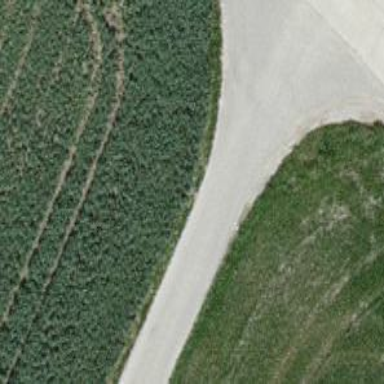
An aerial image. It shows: Unclassified road.